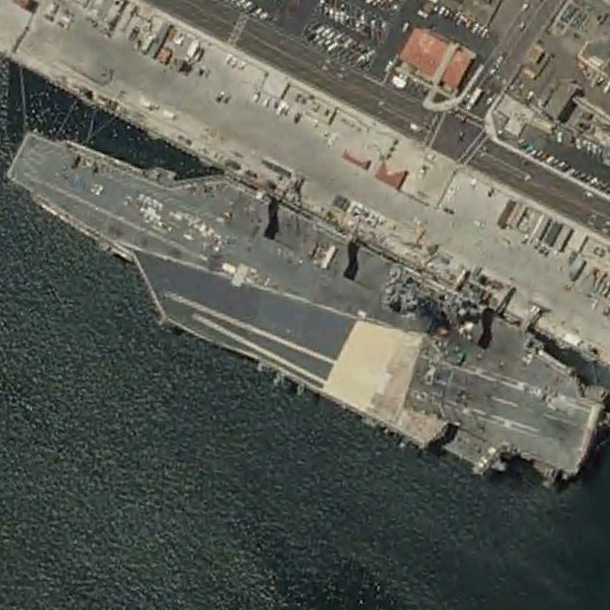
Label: Nimitz-class_aircraft_carrier